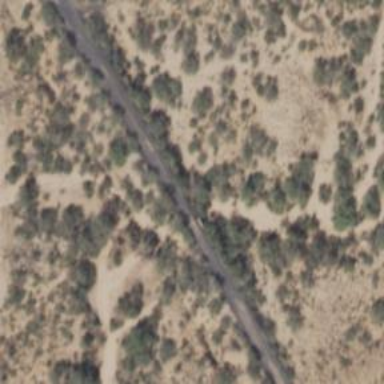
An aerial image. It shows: Abandoned railway near residential road.